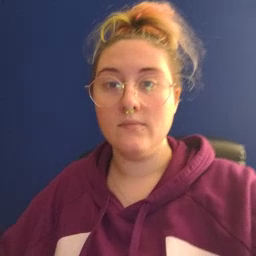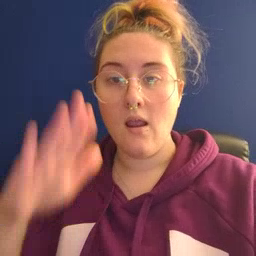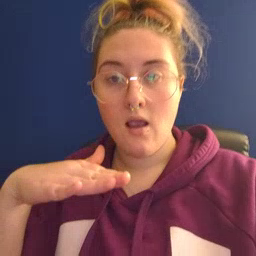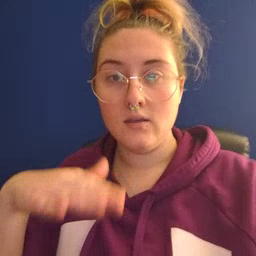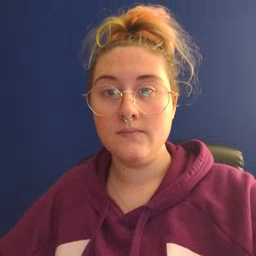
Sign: on